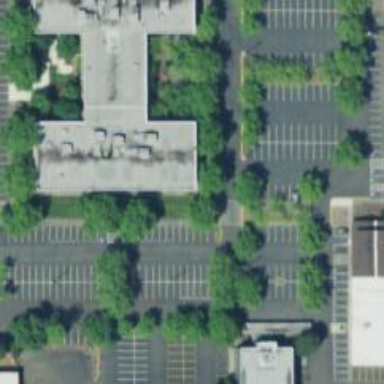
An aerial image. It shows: Parking space.